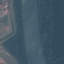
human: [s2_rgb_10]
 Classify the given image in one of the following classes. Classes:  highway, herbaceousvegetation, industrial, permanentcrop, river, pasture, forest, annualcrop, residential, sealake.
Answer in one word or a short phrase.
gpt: River